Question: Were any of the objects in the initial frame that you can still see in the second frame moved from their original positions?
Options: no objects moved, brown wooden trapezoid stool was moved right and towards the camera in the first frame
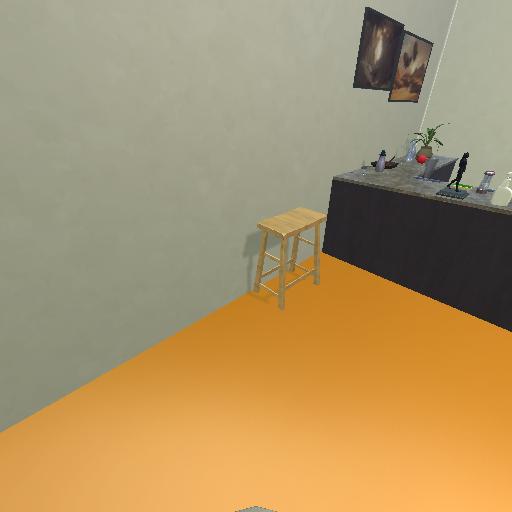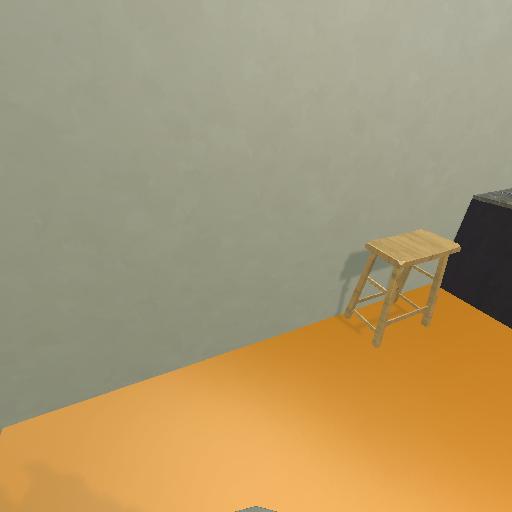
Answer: no objects moved